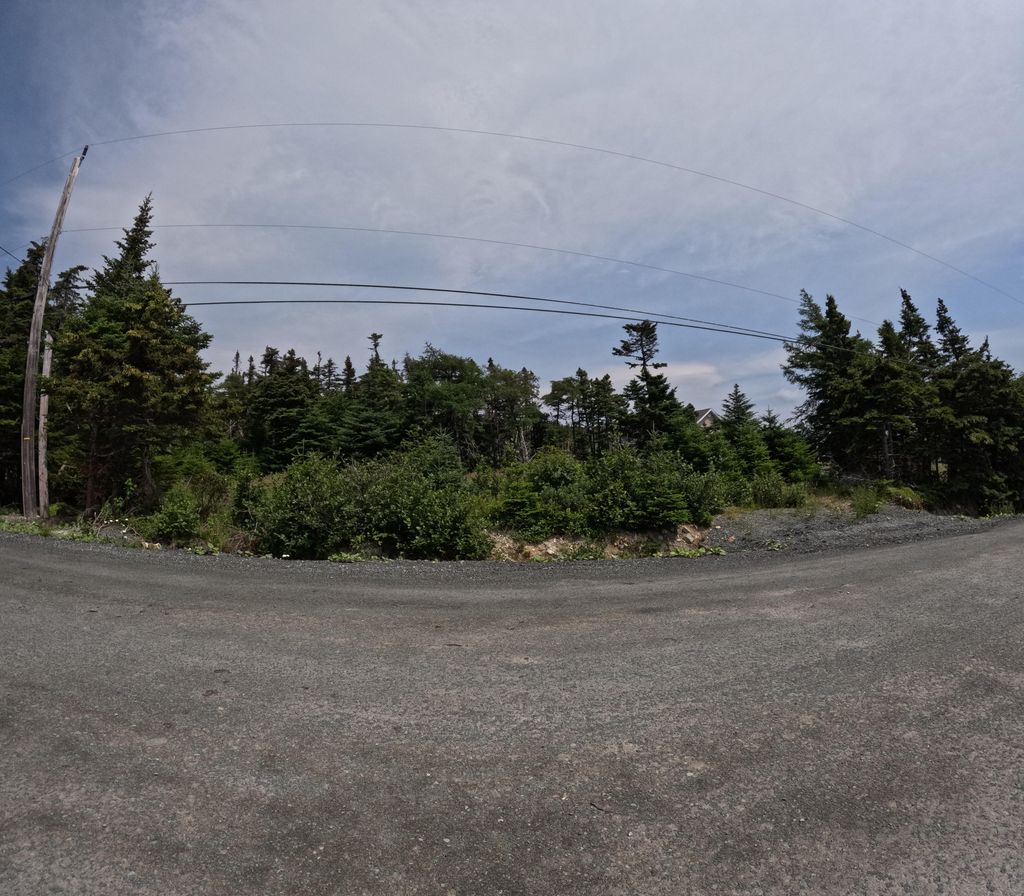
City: st_johns